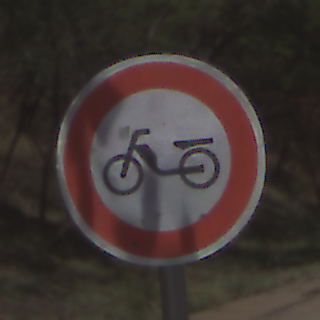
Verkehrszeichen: VerbotMofas
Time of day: Midday
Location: Outdoor (RoadRail)
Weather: Clear
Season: NotSpecified
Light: Natural